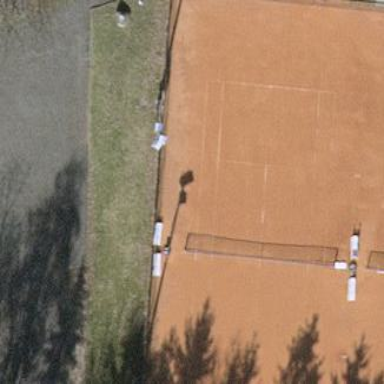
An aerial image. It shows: Tennis court in leisure pitch.